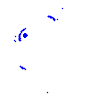
Particle: electron